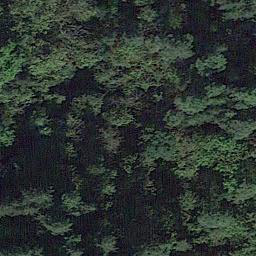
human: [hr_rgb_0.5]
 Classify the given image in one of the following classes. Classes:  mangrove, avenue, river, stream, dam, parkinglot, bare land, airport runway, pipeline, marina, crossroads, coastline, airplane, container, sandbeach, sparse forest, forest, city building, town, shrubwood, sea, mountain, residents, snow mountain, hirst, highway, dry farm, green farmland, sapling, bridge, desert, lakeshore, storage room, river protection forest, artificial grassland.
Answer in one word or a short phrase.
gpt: forest